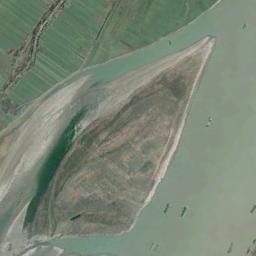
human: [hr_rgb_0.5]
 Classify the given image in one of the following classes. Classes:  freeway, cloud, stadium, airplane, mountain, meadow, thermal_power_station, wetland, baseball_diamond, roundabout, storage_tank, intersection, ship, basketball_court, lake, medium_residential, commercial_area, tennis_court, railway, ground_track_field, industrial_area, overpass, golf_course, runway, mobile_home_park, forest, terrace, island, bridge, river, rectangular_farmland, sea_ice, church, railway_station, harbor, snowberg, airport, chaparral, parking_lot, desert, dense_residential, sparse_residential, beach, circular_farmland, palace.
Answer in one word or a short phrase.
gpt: island